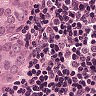
Metastatic tissue present: yes